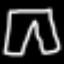
Label: pants